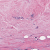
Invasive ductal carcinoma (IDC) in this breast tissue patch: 1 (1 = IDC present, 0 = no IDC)